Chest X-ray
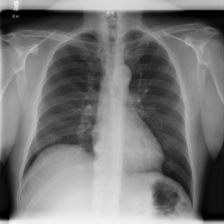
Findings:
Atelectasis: negative
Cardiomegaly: negative
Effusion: negative
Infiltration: negative
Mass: negative
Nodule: negative
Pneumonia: negative
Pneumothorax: negative
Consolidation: negative
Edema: negative
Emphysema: negative
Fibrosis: negative
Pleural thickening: negative
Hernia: negative